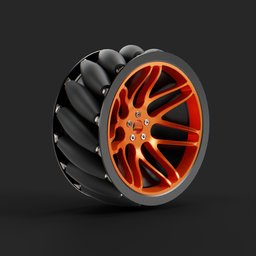
Label: mechanical